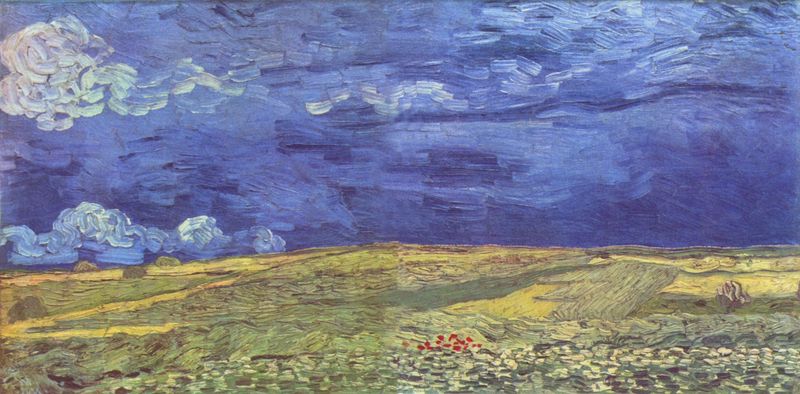
Titel: Feld unter Sturmhimmel
Künstler: Vincent van Gogh
Standort: Amsterdam
Institution: Van Gogh Museum
Schlagwörter: blau, dunkel, gemälde, himmel, schatten, weiß, wolken, bäume, gelb, grob, grün, impressionismus, landschaft, ocker, abend, blumen, braun, grau, licht, orange, schwarz, blick, blüte, blüten, gras, rot, weg, wiese, wolke, beige, malerei, weit, niederlande, öl, ebene, feld, felder, ferne, horizont, hügel, natur, strauch, weide, weite, wind, büsche, flach, gebüsch, pastos, sträucher, wege, wiesen, land, bewölkt, hellblau, sommer, getreide, heu, weizen, fels, hellgrün, lila, violett, linien, van gogh, ölgemälde, wogen, duktus, dunkelblau, streifen, stimmung, tiefe, menschenleer, striche, kornfeld, tor, impression, mohn, mohnblumen, kuppe, pinsel, pinselstrich, landschaftsbild, expressiv, pinselstriche, ähren, freie, landstrich, vincent, tief, pinselspuren, blaue reiter, blumenteppich, strichelung, horizonzt, weiß0, luftbewegung, nachahmer, verblaiuen, gogh, grobstrich wolke landschaft, felderreihe